Question: I have the following code :
'''
<html xmlns="http://www.w3.org/1999/xhtml">
<body style="height: 1336px">
<input type="hidden" id="loadingtime"/>
.
.
.
.
</body>
</html>
'''
and the Code.cs file is :
'''
using System;
using System.Collections.Generic;
using System.Web;
using System.Web.UI;
using System.Web.UI.WebControls;
using System.Diagnostics;
public partial class _Default : System.Web.UI.Page
{
protected void Page_Load(object sender, EventArgs e)
{
}
protected void Button1_Click(object sender, EventArgs e)
{
string s = "";
HiddenField t = (HiddenField)Page.FindControl("loadingtime");
s = t.Value;
Response.Write("<script language='javascript'>alert('It took : " + s + "')</script>");
}
}
'''
I get error
Any idea?
EDIT :
The above problem is successfully solved by
Now when I retrieve the value of loading time, the value is empty string. Can anyone please solve this one?

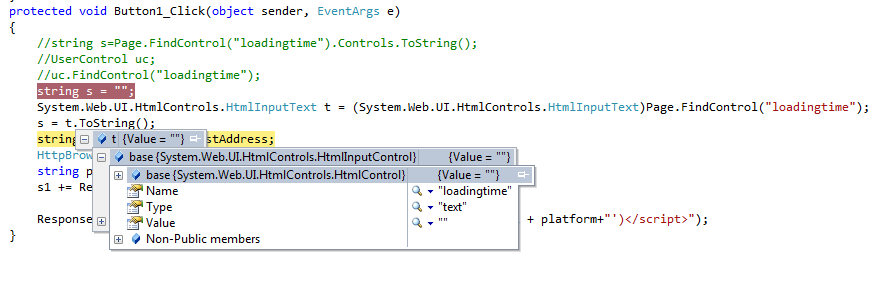
Answer: Your input should have runat="server" enabling it to be parsed by the ASP.NET runtime i.e.
'''
<input type="hidden" runat="server" id="loadingtime"/>
'''
You can then refer to the control as you would normally in code behind using:
'''
HiddenField t = (HiddenField)loadingtime;
'''
AS LONG AS it is not wrapped in another server control such as an asp:repeater in which case you would need to use alternative method of traversing the control hierarchy